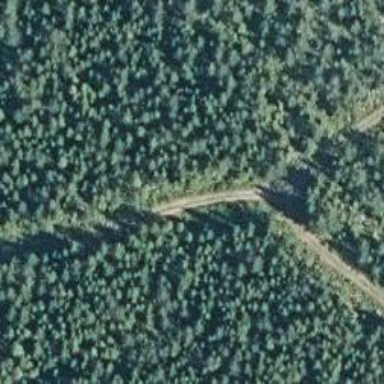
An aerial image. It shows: Unclassified road.